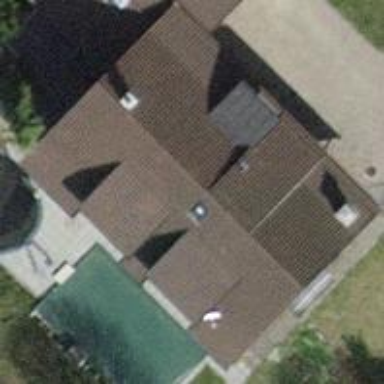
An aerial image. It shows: Detached building.